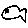
Label: fish